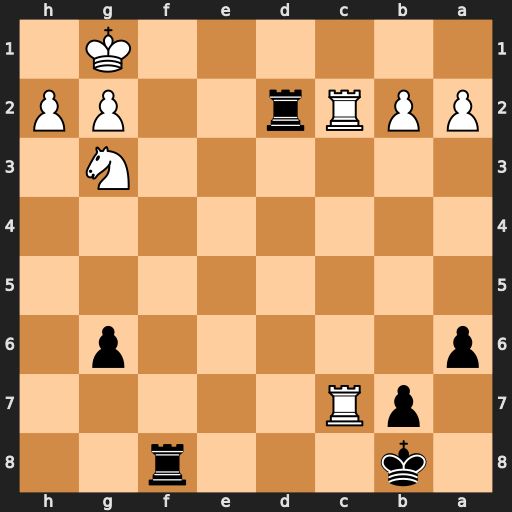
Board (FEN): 1k3r2/1pR5/p5p1/8/8/6N1/PPRr2PP/6K1
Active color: b
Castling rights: -
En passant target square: -
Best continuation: Rd1+ Nf1 Rdxf1#